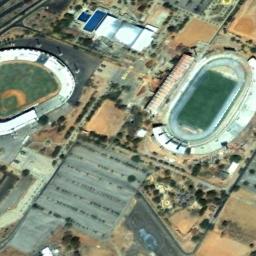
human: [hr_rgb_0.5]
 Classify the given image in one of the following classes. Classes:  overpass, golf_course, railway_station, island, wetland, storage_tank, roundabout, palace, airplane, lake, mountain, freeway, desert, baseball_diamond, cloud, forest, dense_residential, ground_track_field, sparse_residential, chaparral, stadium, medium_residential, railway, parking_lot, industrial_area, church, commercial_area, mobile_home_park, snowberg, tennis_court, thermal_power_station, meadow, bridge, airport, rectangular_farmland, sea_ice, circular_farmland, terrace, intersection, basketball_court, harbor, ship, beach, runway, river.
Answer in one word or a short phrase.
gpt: stadium